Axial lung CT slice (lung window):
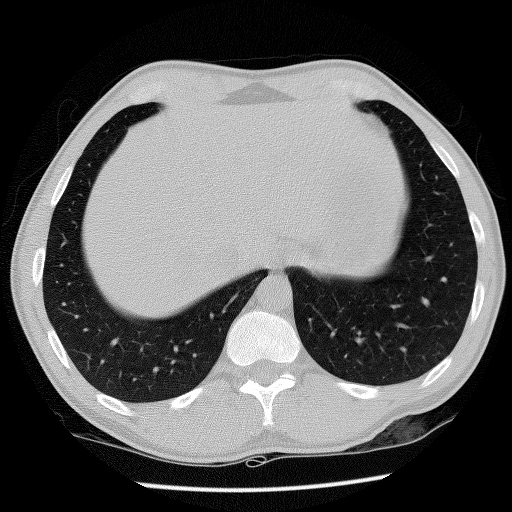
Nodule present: no